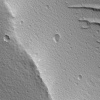
Atmospheric dust classification: not_dusty